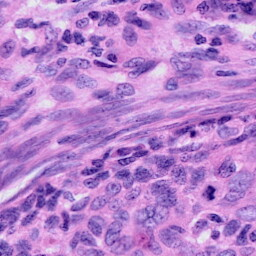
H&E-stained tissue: Cervix